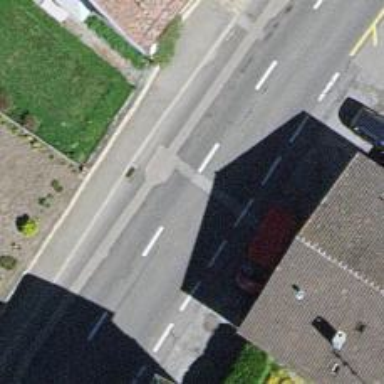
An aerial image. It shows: Bus stop with designated stop position for public transport.